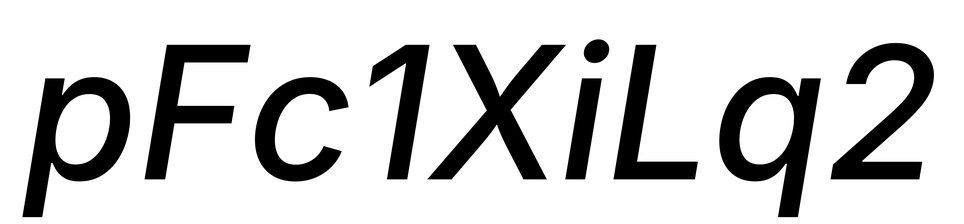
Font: Inter-Italic_Medium_Italic